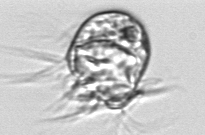
Label: Leegaardiella_ovalis